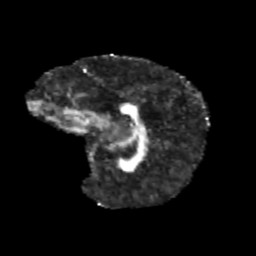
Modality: FA
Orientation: sagittal
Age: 10
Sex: female
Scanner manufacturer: siemens
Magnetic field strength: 3 T
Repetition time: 3.8 s
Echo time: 0.07 s